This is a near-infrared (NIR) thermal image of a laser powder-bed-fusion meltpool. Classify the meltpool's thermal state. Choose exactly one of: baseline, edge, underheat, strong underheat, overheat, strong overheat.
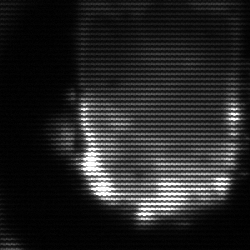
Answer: baseline